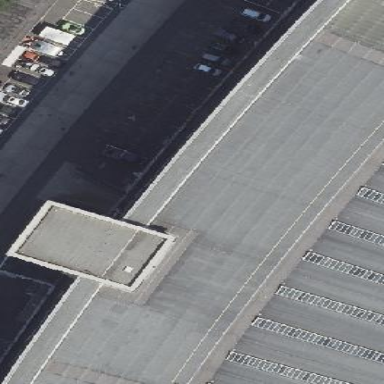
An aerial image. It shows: Service building with flat roof.